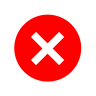
Cursor type: not_allowed
OS/theme: linux-bibata
Variant: black